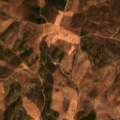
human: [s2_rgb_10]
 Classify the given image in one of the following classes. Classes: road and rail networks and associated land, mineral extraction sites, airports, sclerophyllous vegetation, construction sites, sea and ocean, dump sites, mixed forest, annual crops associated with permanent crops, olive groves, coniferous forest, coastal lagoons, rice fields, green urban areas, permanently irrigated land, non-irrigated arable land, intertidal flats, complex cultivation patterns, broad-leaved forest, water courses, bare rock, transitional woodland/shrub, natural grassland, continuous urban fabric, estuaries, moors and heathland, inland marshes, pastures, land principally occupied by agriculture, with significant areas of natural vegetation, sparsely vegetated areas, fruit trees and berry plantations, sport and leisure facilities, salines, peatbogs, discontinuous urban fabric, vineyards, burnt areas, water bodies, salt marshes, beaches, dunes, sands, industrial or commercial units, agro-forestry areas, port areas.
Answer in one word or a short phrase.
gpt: land principally occupied by agriculture, with significant areas of natural vegetation, sclerophyllous vegetation, transitional woodland/shrub